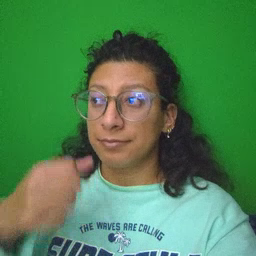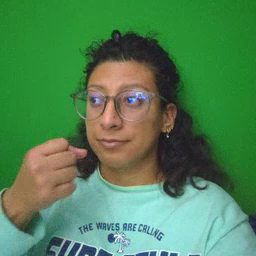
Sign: drawer